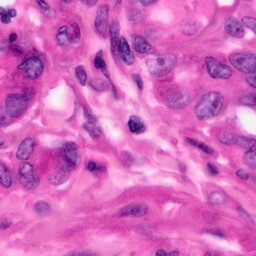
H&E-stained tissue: Pancreatic